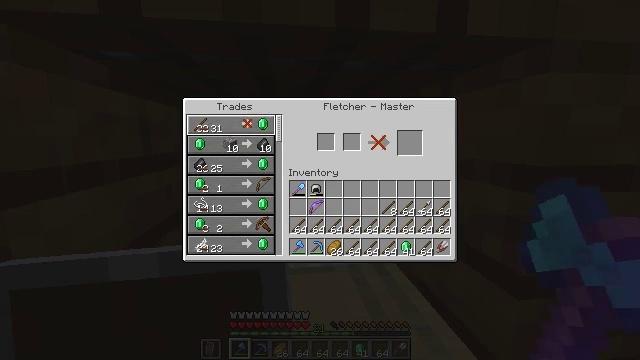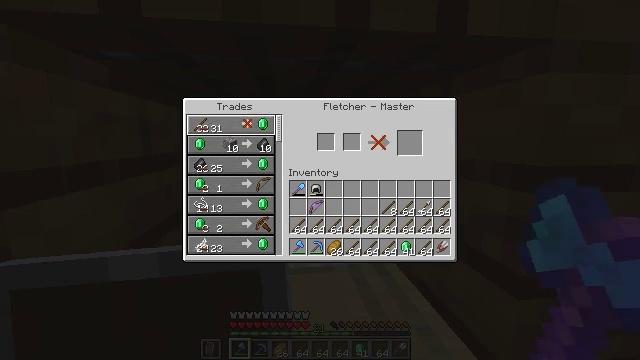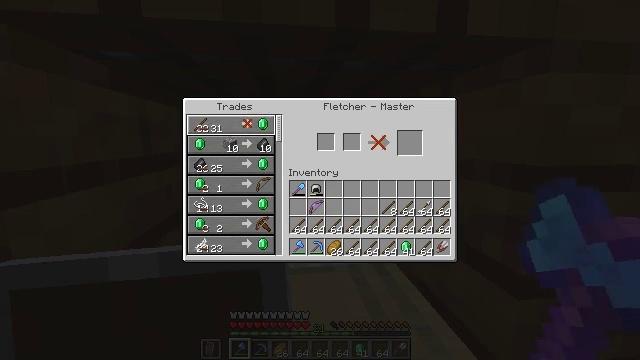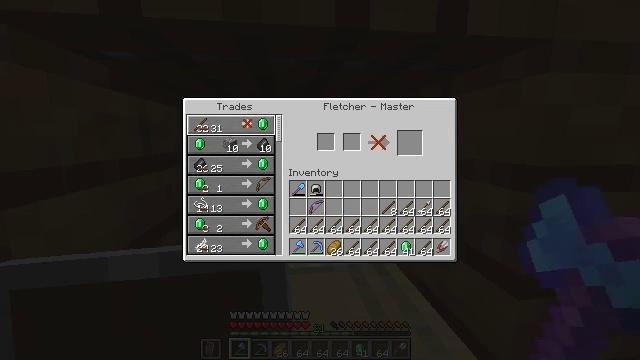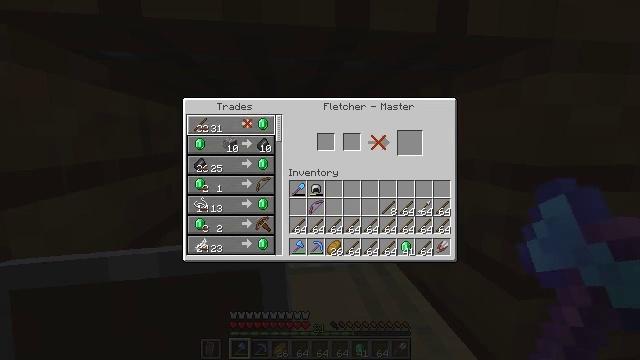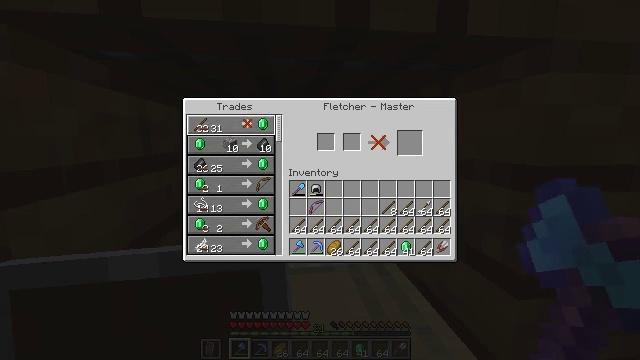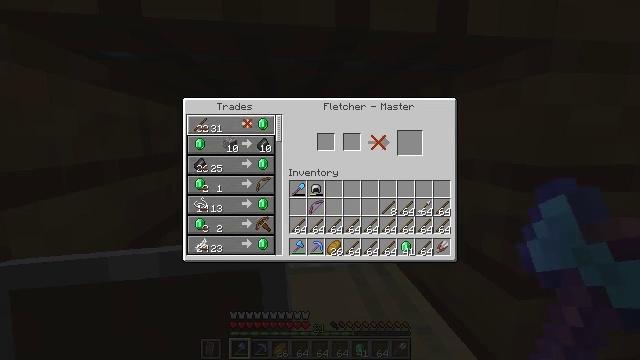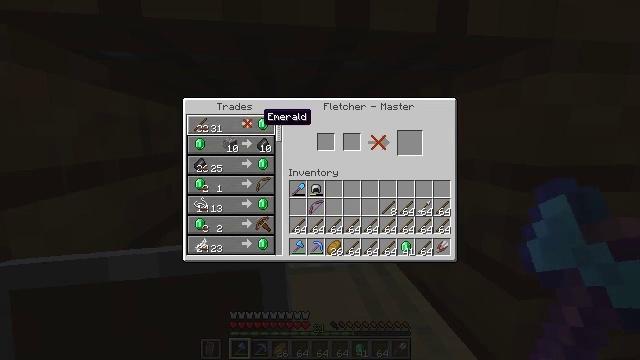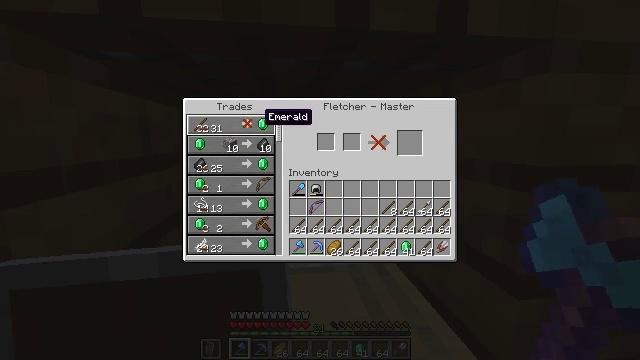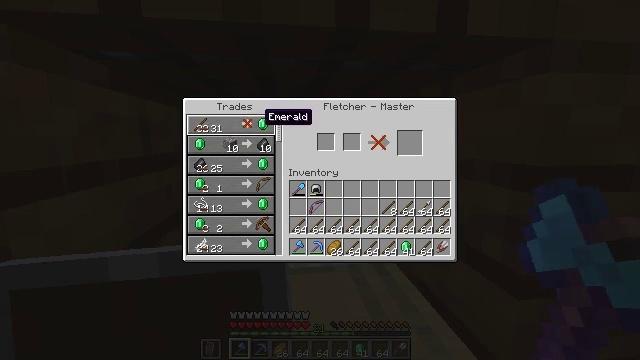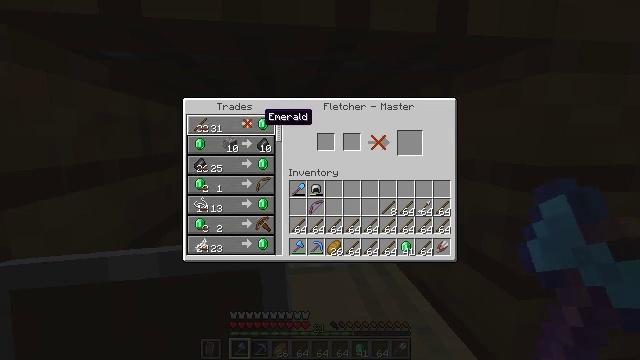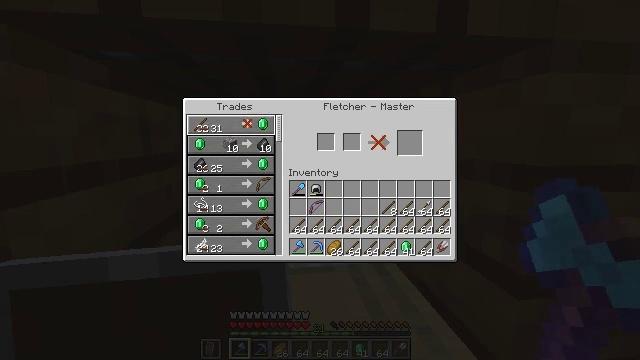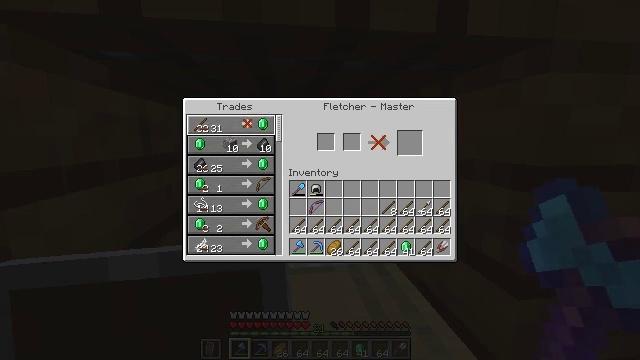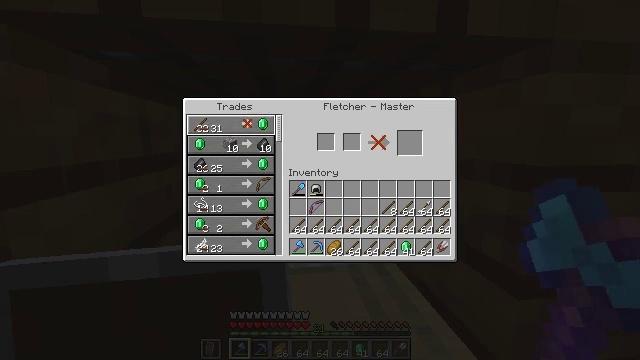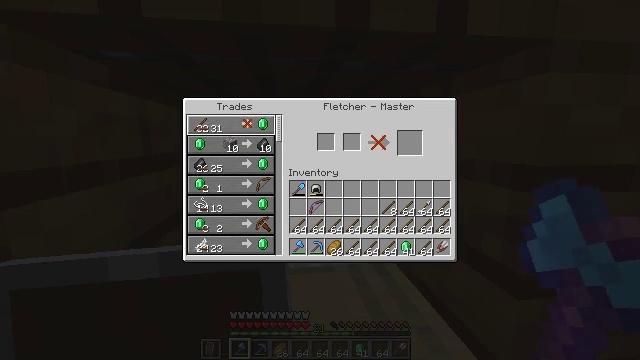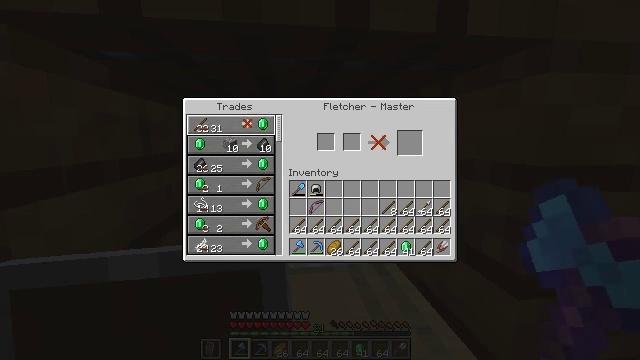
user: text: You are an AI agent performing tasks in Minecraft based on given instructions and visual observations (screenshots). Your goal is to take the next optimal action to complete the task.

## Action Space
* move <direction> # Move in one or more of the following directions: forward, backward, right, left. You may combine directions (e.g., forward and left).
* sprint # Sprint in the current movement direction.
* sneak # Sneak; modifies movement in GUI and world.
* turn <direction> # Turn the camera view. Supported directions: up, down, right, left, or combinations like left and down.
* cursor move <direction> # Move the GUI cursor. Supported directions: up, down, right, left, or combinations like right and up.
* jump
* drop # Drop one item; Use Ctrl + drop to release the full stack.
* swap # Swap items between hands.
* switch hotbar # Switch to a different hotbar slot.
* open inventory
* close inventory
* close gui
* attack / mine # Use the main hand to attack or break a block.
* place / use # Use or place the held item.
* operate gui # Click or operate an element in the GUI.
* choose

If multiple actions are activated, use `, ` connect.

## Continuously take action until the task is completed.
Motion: motion action
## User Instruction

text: Drop an iron helmet.
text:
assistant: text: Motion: no_op
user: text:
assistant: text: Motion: no_op
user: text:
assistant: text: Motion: no_op
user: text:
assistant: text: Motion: no_op
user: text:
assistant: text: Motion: no_op
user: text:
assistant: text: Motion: no_op
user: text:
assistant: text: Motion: cursor move right
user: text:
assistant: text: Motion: no_op
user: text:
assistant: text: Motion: no_op
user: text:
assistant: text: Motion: no_op
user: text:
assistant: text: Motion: cursor move left
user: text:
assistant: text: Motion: cursor move left
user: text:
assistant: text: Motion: no_op
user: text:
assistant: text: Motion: no_op
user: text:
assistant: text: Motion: cursor move left
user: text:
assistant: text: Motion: no_op
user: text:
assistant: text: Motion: no_op
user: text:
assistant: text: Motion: no_op
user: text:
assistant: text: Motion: no_op
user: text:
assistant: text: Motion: no_op
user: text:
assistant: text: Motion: no_op
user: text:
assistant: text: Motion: cursor move right
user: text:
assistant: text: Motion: cursor move right
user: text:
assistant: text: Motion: cursor move right
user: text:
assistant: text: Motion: no_op
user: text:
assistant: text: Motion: no_op
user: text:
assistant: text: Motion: no_op
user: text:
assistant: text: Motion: no_op
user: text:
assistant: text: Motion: close gui
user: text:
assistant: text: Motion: open inventory